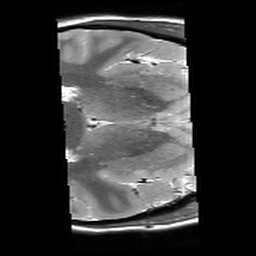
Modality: T2starw
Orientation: axial
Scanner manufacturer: siemens
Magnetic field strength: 3 T
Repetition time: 8.1 s
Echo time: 0.05 s